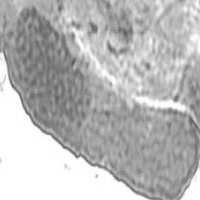
Label: prophase